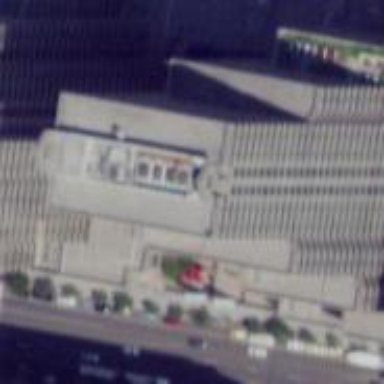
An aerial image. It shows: Commercial building.